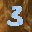
Label: 3